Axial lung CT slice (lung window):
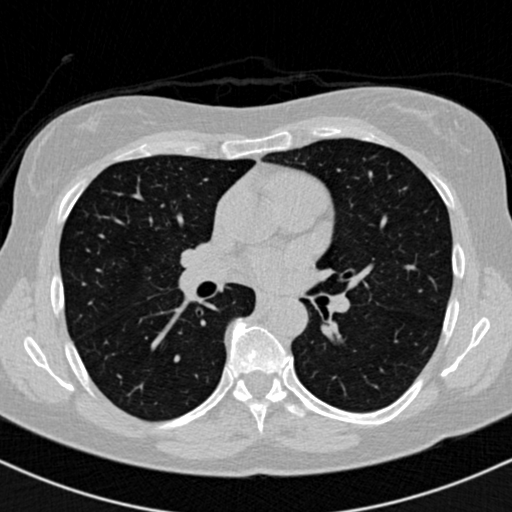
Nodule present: no